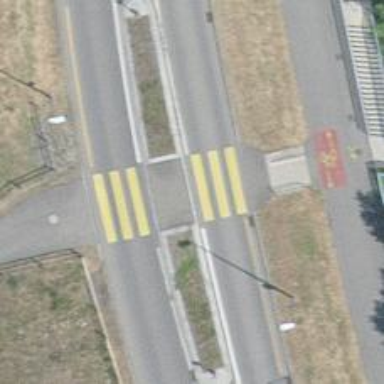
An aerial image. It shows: Kerb serving as barrier.